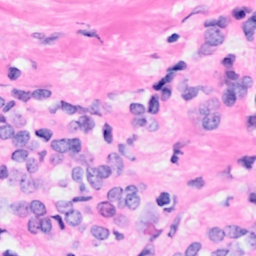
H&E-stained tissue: Breast